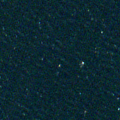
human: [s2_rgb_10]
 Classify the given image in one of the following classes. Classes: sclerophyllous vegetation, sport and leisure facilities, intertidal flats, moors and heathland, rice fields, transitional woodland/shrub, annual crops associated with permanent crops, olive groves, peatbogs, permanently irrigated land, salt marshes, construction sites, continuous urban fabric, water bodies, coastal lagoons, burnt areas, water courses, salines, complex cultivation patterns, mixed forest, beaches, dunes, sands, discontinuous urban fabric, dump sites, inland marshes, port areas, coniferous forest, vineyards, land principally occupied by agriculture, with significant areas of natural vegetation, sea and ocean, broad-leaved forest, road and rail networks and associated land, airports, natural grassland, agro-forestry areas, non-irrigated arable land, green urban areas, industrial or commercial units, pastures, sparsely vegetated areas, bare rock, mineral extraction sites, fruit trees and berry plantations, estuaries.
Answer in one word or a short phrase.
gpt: sea and ocean